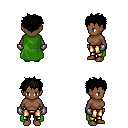
a pixel art fantasy rpg character, female body template, human, dark skin, green cape, gold greaves, black bedhead hairstyle, metal gloves, four views (front, back, left, right), 2x2 character sprite sheet, small pixel art, hard edges, no anti-aliasing